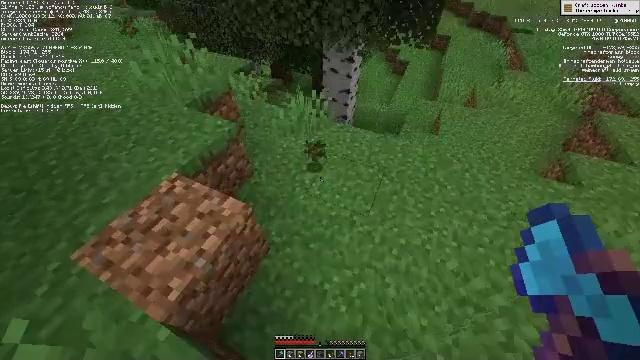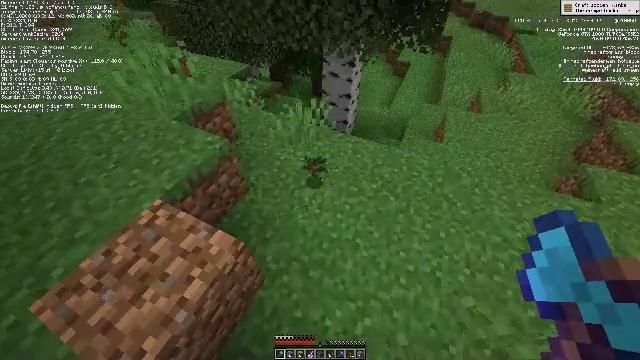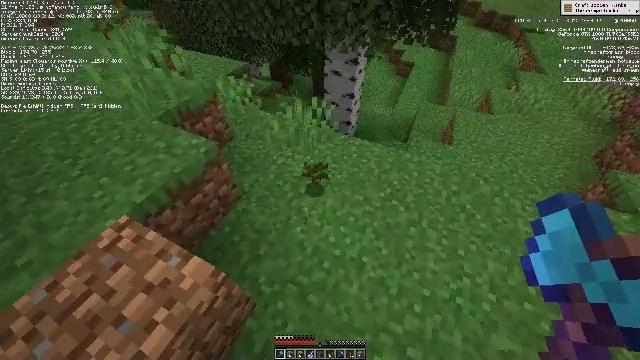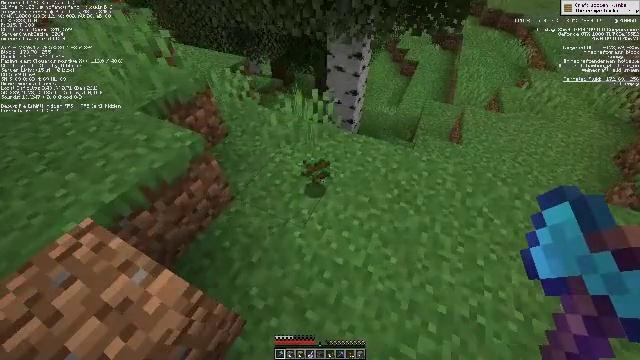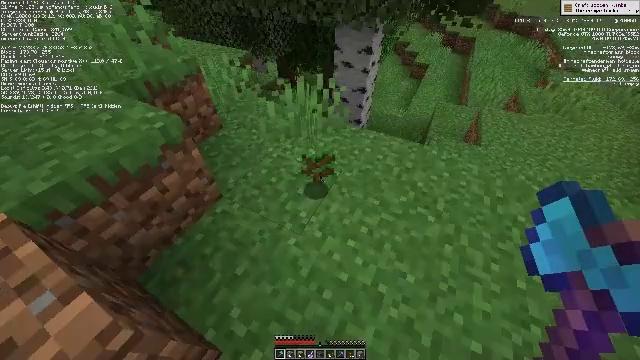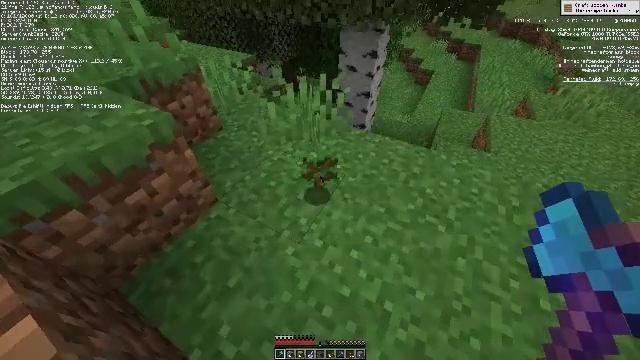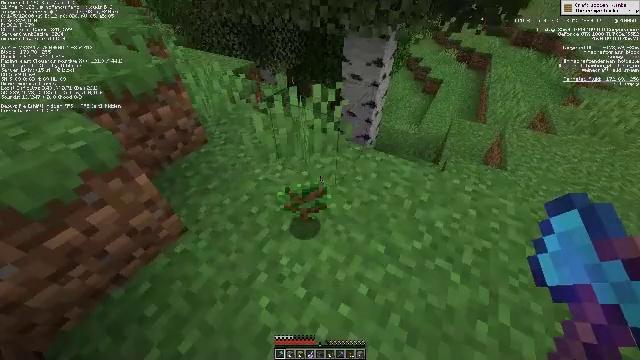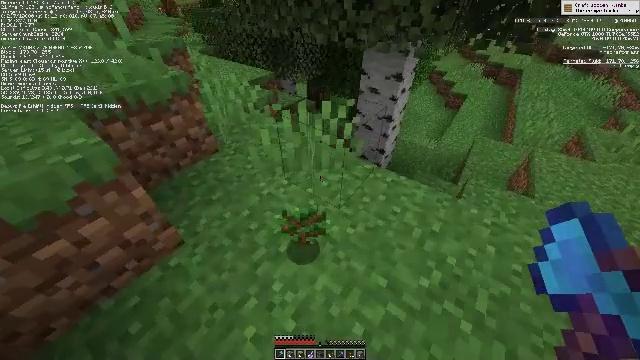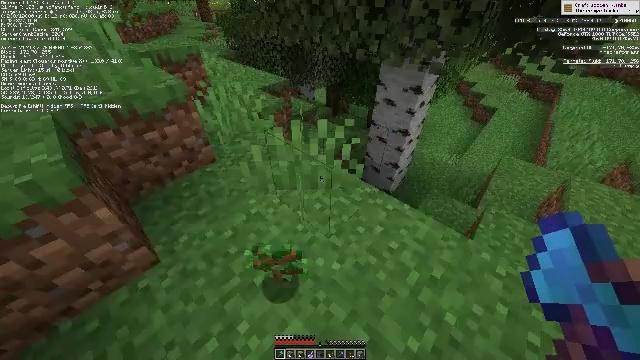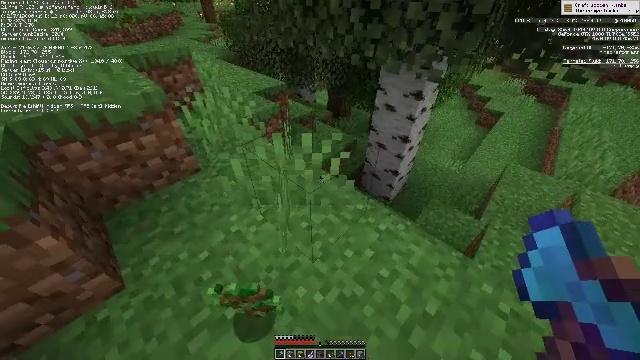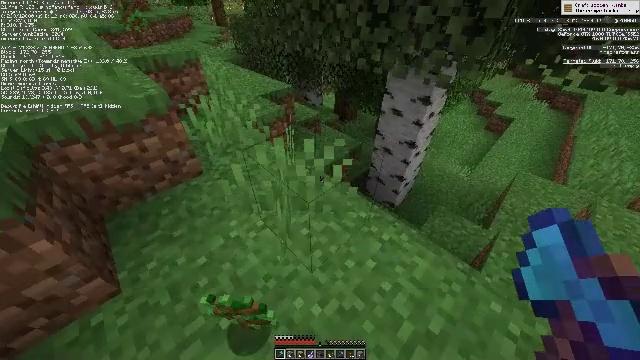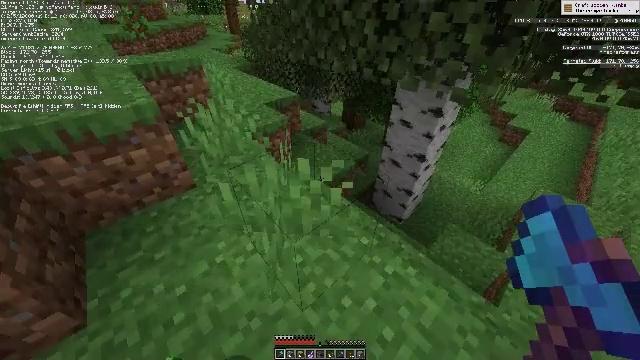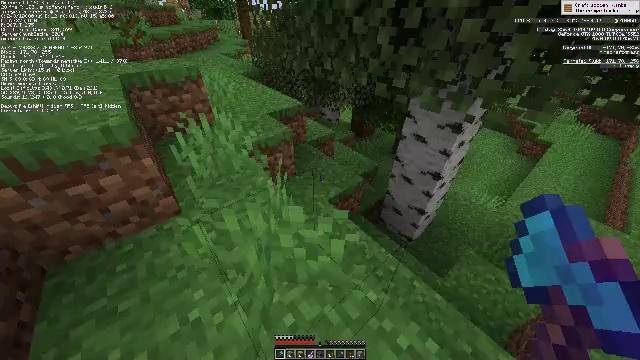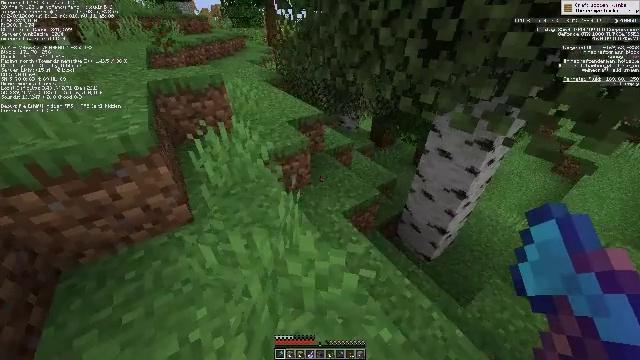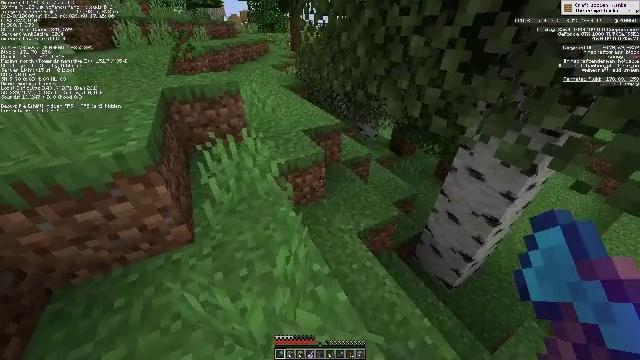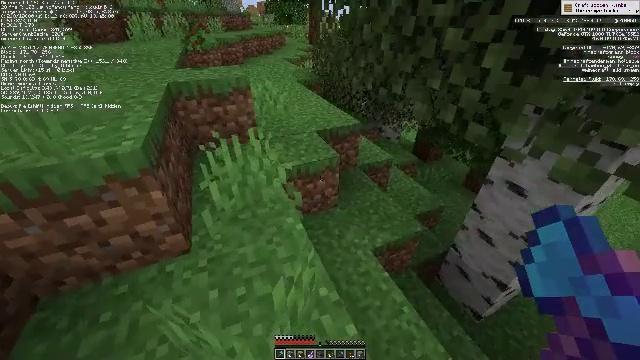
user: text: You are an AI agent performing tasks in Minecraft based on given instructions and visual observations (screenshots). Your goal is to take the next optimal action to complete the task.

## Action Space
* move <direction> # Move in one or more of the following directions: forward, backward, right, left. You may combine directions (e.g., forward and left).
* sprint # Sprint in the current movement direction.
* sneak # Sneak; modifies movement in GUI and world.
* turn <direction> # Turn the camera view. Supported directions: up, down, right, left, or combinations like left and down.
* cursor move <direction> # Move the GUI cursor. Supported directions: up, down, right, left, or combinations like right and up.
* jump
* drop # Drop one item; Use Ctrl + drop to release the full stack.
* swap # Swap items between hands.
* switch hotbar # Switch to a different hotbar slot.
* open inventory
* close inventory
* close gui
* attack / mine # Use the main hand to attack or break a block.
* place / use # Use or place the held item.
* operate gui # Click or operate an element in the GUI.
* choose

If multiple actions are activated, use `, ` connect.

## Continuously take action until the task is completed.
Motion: motion action
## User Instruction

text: Break oak leaves from the trees.
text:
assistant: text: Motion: move forward
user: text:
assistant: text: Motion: move forward
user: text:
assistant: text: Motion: move forward
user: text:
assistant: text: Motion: move forward and move right, turn left and up
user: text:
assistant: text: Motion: move forward and move right, turn left and up
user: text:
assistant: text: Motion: move forward and move right, turn left and up
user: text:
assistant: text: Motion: move forward and move right, turn left and up
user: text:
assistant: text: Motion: move forward and move right, turn left and up
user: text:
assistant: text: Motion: move forward, turn left
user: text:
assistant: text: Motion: move forward, turn left
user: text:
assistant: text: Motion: move forward, turn left and up
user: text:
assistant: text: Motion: move forward, turn left and up
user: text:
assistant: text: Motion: move forward, turn left and up
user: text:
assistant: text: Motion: turn left
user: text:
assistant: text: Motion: turn left
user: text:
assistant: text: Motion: turn left
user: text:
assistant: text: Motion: turn left
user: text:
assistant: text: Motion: turn left
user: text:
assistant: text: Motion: turn left and up
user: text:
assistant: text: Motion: turn left and up
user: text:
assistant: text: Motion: turn left and up
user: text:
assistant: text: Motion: turn left
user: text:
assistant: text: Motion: turn left and up
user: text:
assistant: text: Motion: turn left and up
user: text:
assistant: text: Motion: turn left and up
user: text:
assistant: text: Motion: turn left and up
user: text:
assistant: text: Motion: no_op
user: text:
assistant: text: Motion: no_op
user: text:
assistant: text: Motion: move forward
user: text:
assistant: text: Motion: move forward